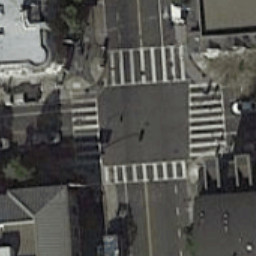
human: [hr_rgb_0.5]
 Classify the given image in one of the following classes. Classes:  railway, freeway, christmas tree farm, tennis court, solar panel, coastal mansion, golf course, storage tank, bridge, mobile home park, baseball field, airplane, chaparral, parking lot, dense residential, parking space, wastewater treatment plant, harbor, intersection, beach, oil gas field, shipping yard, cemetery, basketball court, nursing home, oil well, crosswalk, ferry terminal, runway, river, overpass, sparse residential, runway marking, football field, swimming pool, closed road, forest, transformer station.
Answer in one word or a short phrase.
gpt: crosswalk